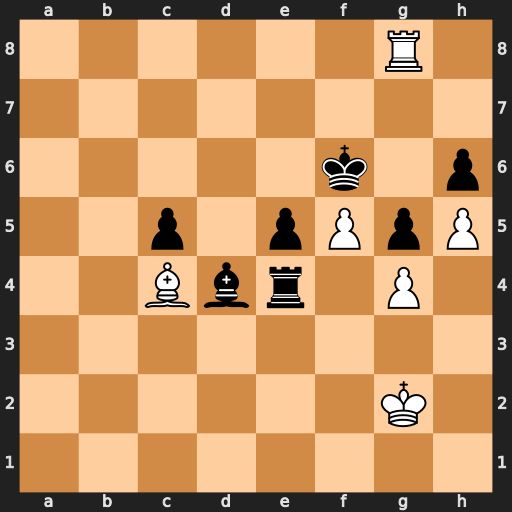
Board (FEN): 6R1/8/5k1p/2p1pPpP/2Bbr1P1/8/6K1/8
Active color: w
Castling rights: -
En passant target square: -
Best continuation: Rg6+ Ke7 f6+